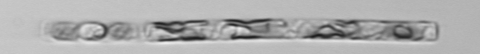
Label: Guinardia_delicatula